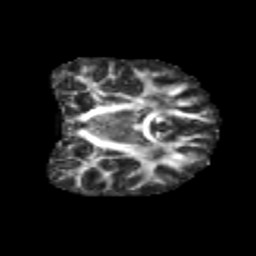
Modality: FA
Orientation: coronal
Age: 13
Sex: male
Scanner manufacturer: siemens
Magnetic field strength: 3 T
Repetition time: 3.8 s
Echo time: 0.07 s